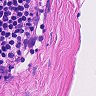
Metastatic tissue present: no